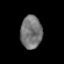
Tissue: prostate
Cell type: T cells
Senescence score: 0.3131
Nuclear area (px): 697
Mean DAPI intensity: 116.558